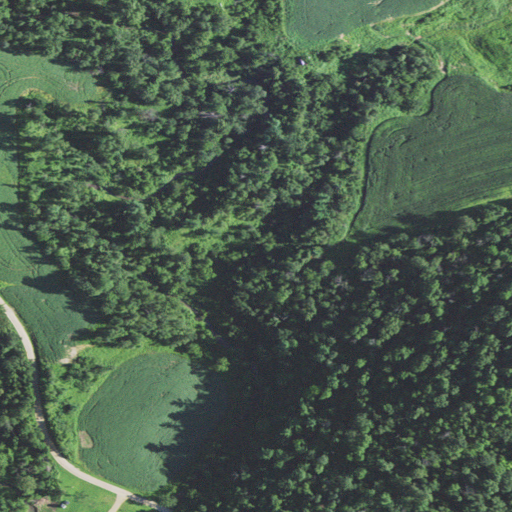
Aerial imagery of valley in Wisconsin named Patten Coulee containing deciduous forest, pasture, cultivated crops, open development, and mixed forest